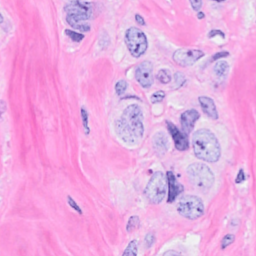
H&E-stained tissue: Breast